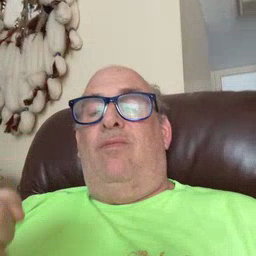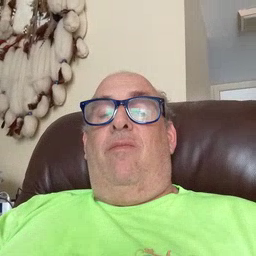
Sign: car